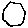
Label: hexagon